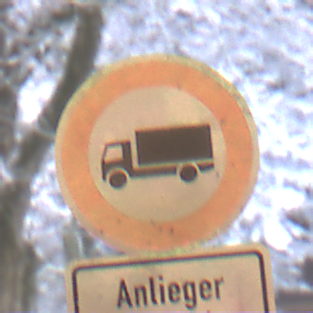
Verkehrszeichen: VerbotFuerKraftfahrzeugeUeberDreiKommaFuenfTonnen
Zusatzzeichen unten: PersonengruppenFrei2
Umgebung: Outdoor, Urban
Tageszeit: Night
Wetter: Overcast
Licht: Artificial
Jahreszeit: Winter
Kontrast: MediumContrast